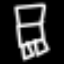
Label: chair